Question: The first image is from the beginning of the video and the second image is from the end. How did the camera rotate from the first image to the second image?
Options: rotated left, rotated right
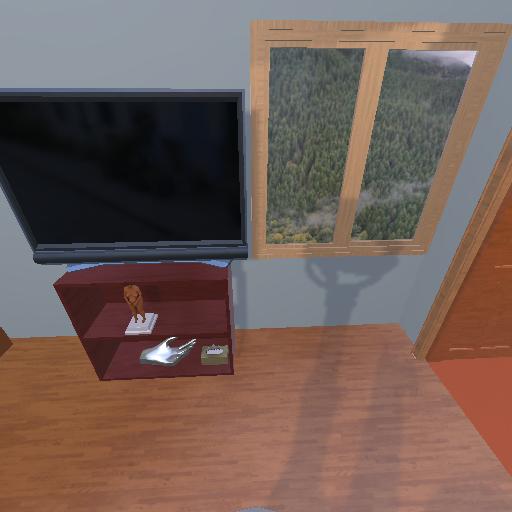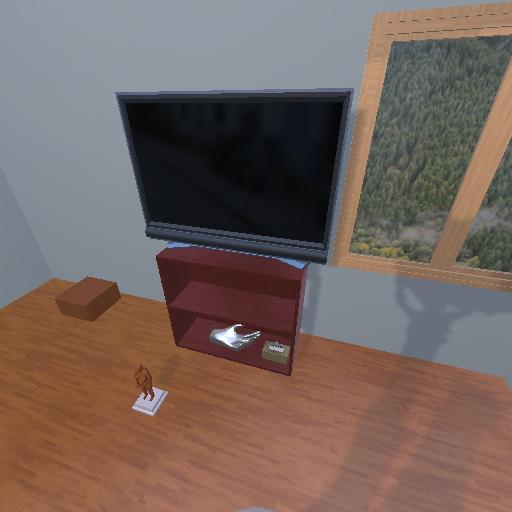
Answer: rotated left